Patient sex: M
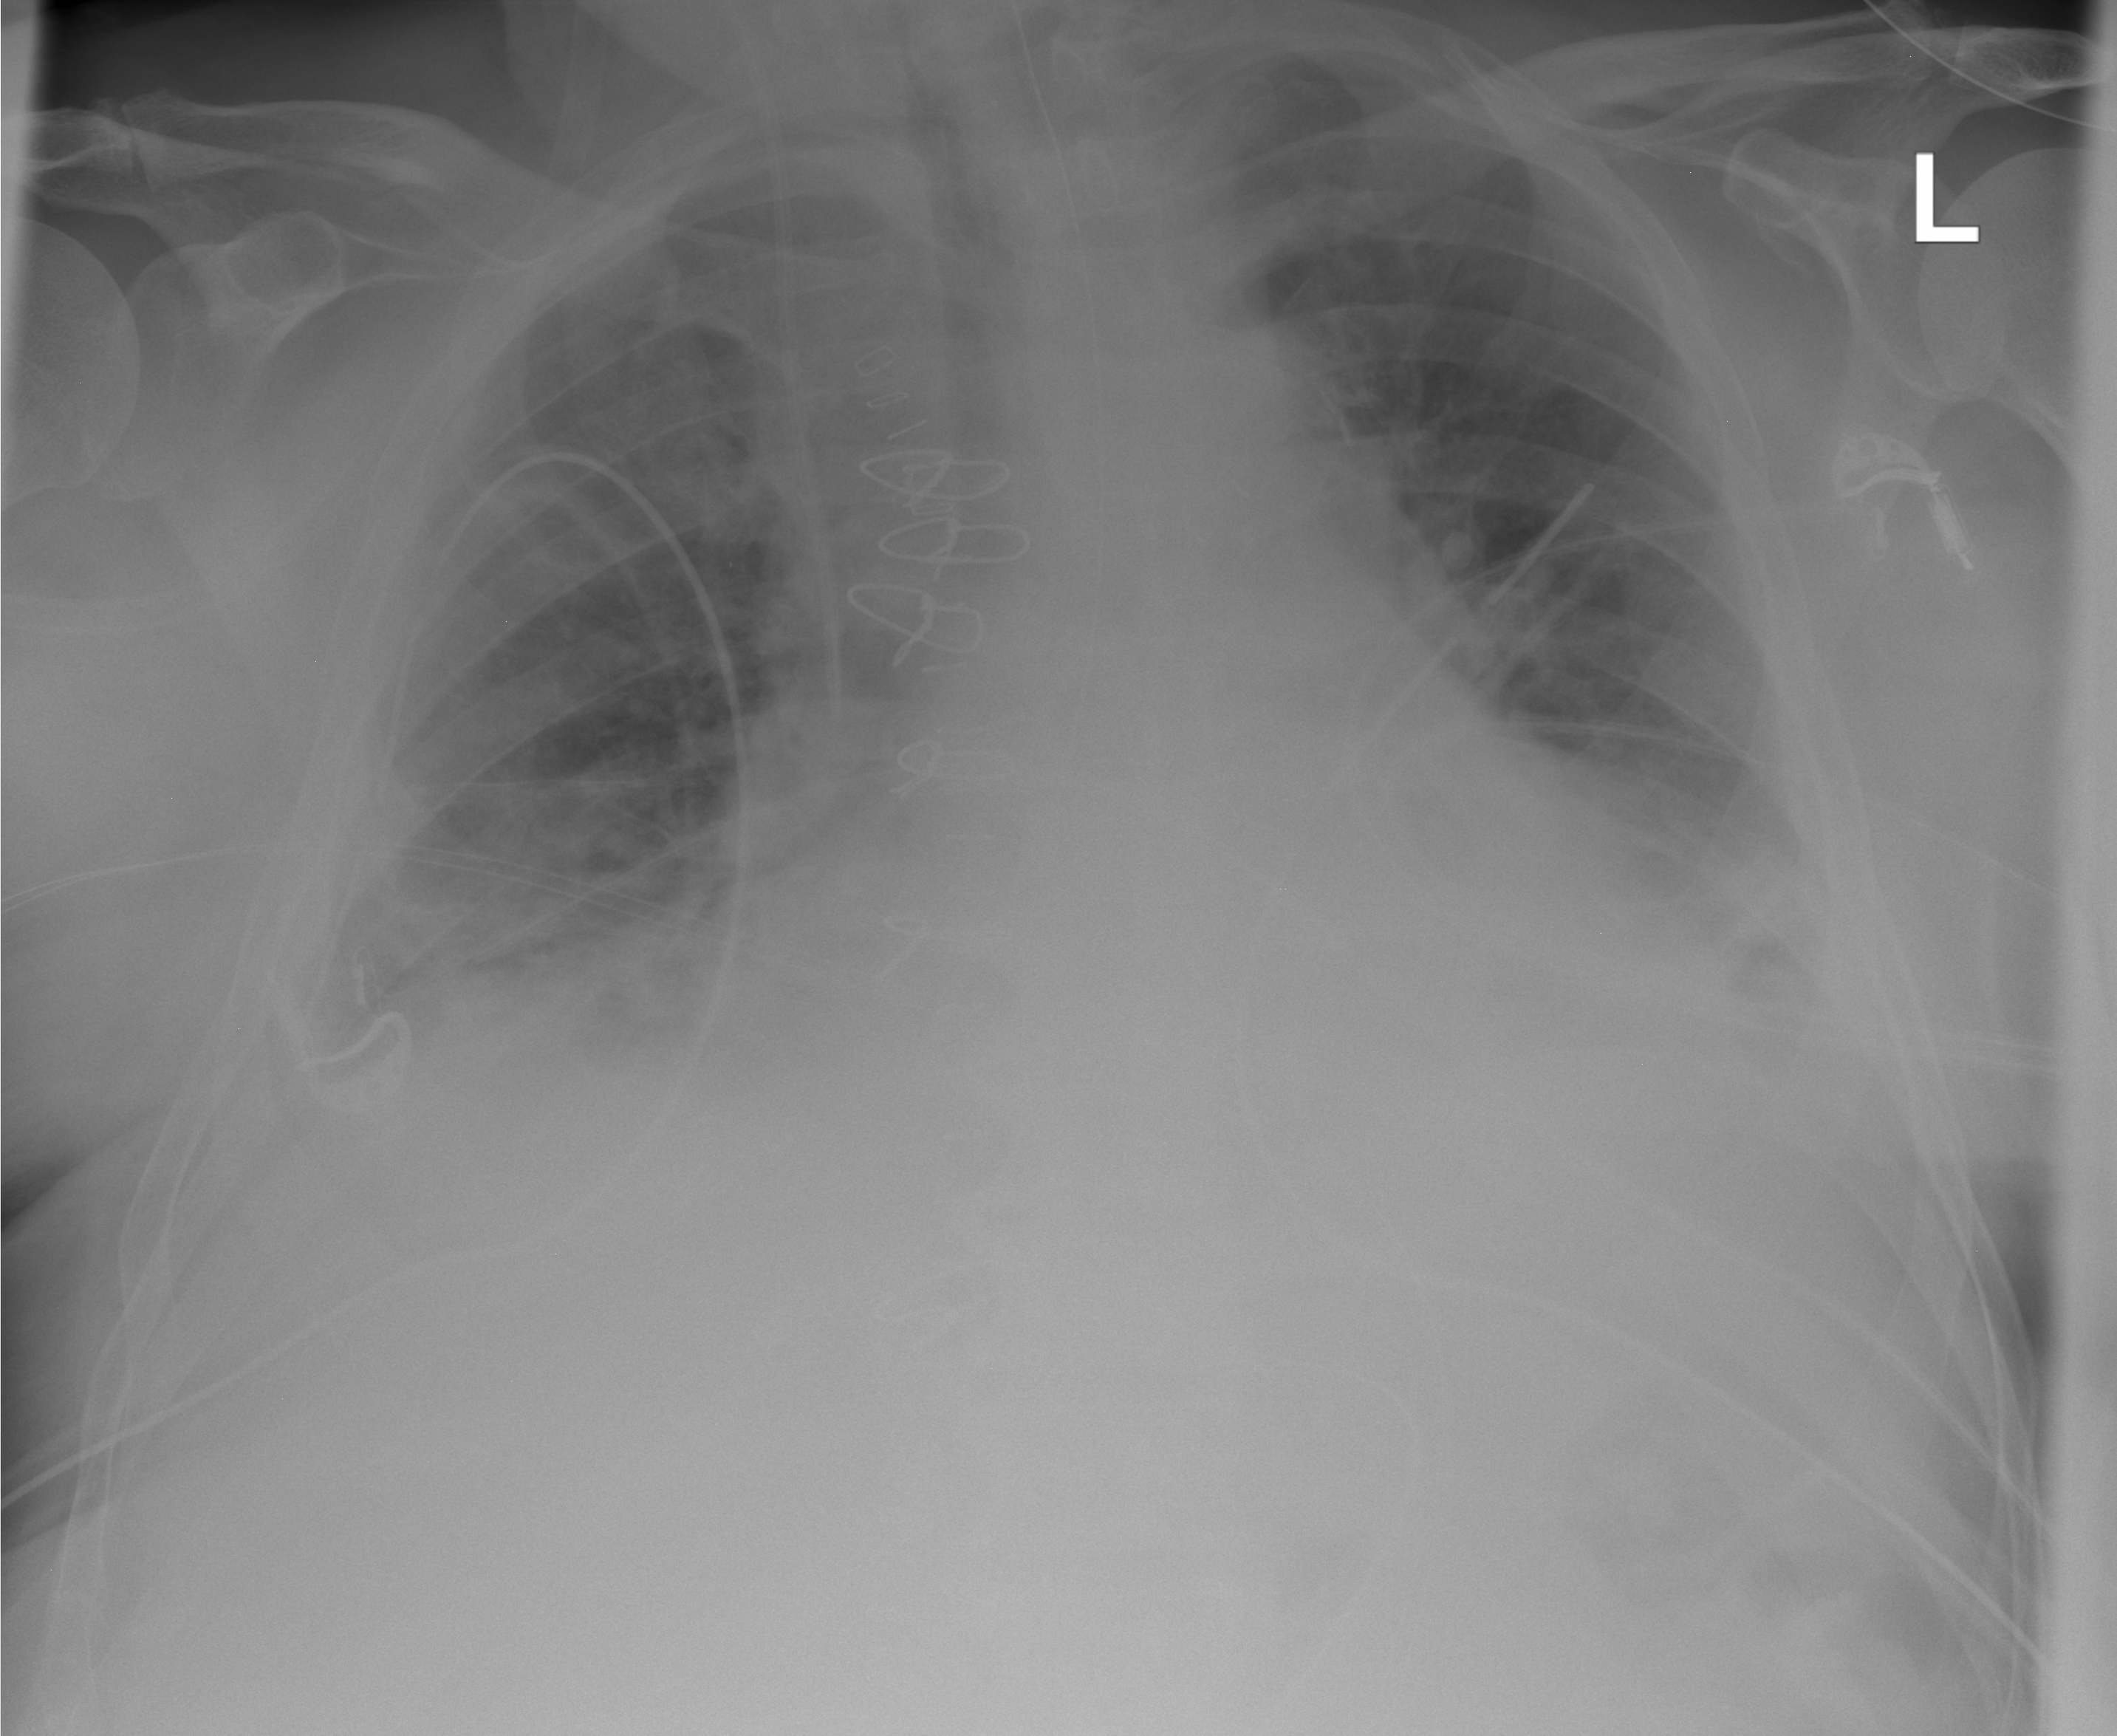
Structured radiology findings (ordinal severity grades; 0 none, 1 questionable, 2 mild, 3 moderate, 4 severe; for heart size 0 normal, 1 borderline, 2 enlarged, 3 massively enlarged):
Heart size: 2
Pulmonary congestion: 2
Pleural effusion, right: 2
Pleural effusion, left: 2
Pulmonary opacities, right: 2
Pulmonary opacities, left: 0
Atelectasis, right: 2
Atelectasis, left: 2